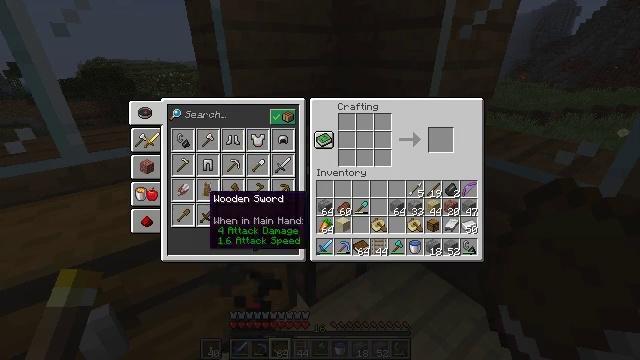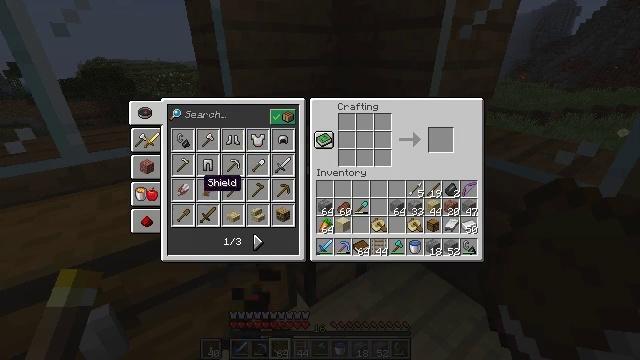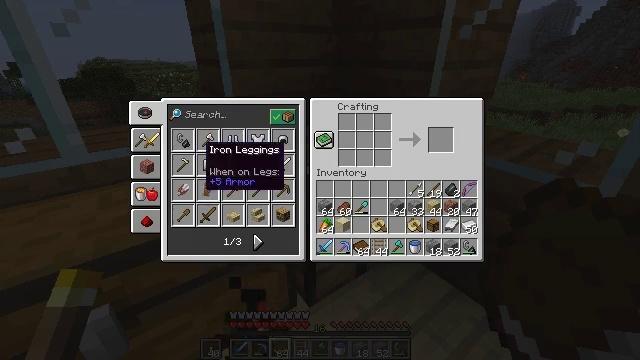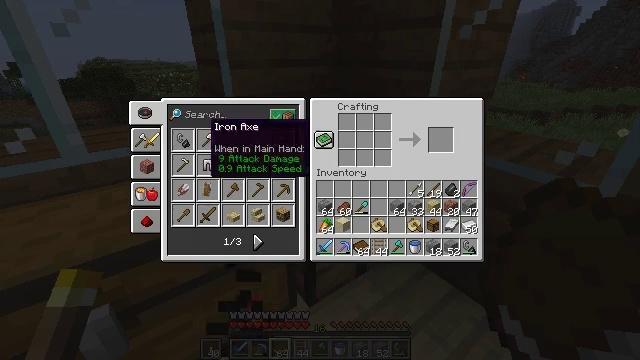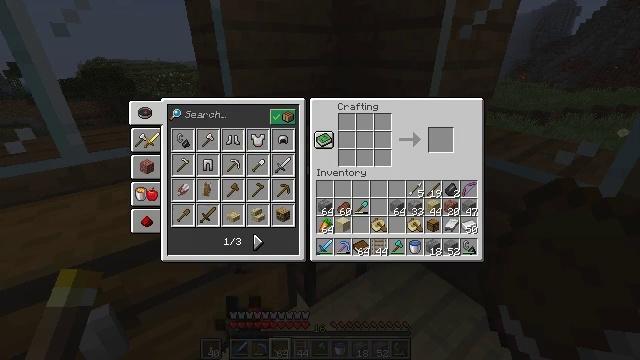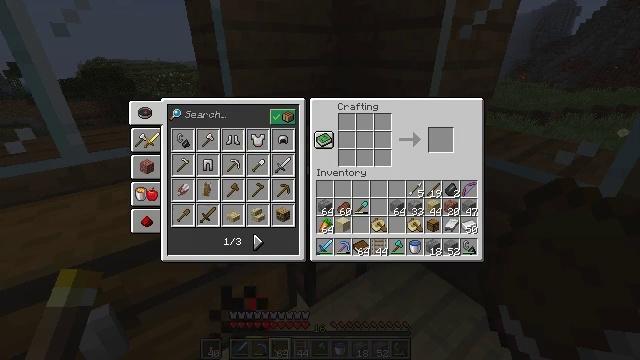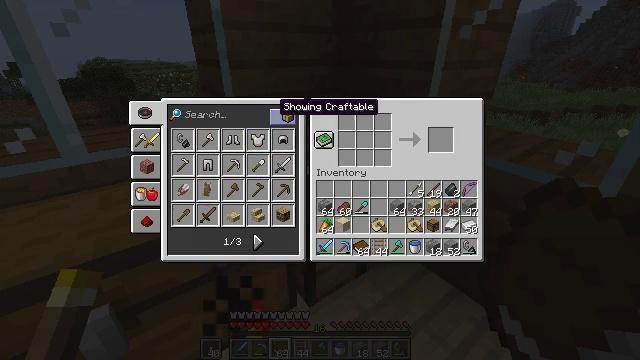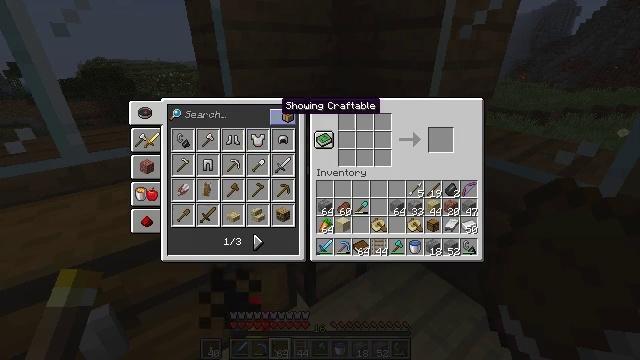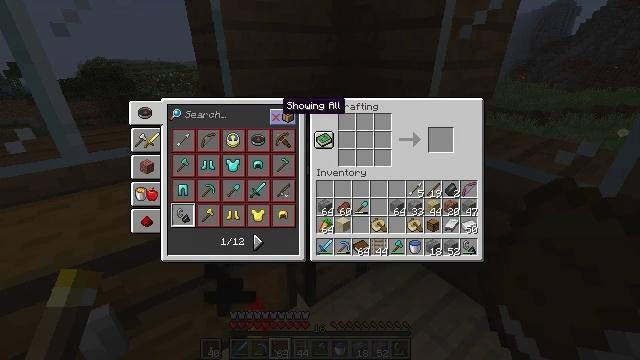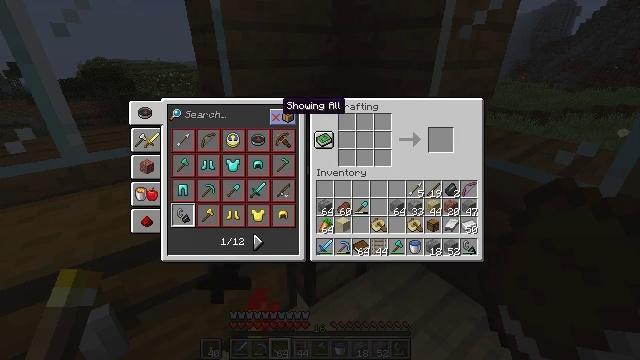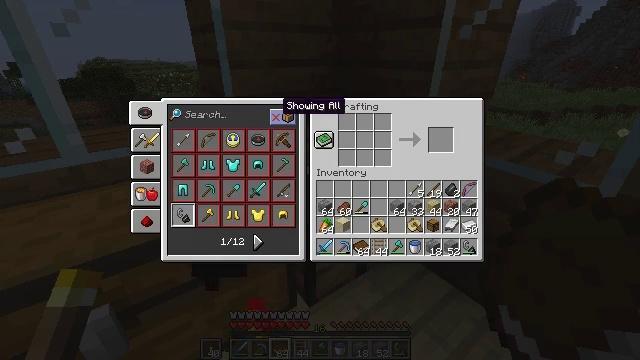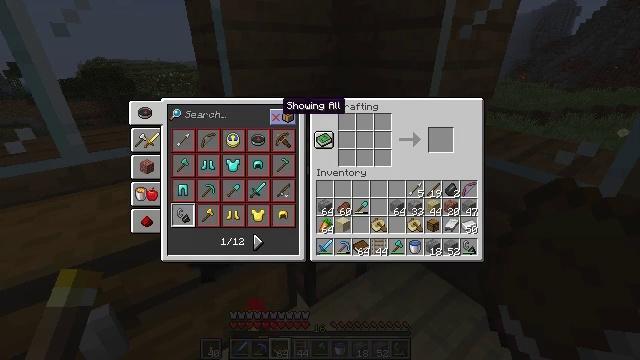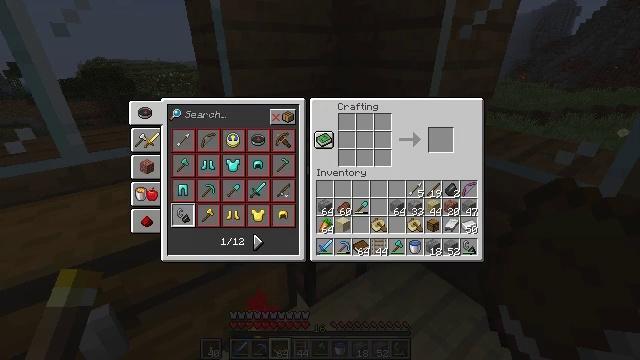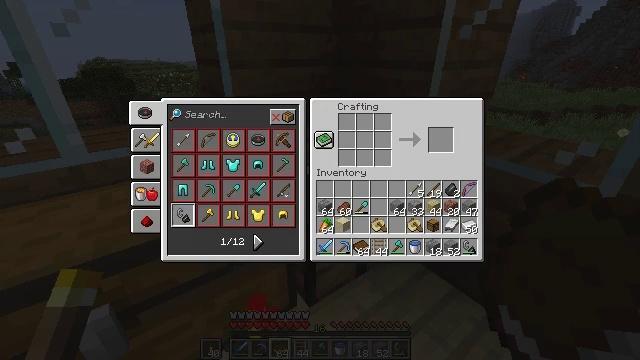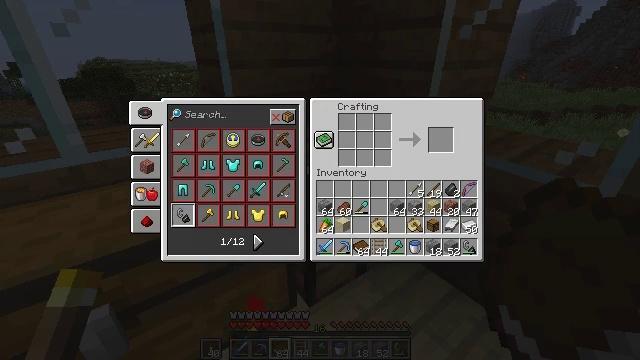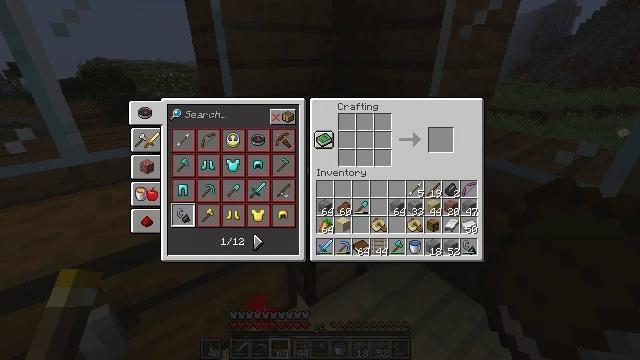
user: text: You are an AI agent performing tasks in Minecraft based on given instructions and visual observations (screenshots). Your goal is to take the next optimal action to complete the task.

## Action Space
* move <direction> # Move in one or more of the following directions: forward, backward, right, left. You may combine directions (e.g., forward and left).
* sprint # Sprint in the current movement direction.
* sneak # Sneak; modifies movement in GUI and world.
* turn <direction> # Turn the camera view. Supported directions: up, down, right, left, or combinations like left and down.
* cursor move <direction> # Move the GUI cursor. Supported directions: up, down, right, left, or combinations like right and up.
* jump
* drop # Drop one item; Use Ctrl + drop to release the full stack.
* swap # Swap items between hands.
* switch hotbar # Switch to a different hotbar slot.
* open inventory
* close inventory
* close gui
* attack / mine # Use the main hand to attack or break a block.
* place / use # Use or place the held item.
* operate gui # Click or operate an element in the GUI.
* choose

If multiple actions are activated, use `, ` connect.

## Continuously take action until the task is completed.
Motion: motion action
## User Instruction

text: Craft a birch slab.
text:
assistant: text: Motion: turn up
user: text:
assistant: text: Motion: turn up
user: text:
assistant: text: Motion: turn up
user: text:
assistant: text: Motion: turn up
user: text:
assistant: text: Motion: turn right and up
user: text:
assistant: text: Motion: turn right
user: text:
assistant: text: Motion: no_op
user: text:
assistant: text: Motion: attack / mine
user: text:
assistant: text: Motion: attack / mine
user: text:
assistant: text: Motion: attack / mine
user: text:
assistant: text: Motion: no_op
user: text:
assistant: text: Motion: turn left
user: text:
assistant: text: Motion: turn left
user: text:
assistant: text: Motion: no_op
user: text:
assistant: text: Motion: no_op
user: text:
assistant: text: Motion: turn left
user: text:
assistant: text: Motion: turn left
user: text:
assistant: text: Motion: turn left and down
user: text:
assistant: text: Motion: turn left and down
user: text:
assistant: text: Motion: turn down
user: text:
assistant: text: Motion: turn down
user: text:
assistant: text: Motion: turn down
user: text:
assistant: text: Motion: no_op
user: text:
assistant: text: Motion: attack / mine
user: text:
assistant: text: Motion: attack / mine
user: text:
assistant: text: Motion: attack / mine
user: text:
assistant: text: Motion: no_op
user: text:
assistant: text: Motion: turn right
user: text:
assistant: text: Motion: turn right
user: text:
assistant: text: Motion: turn right